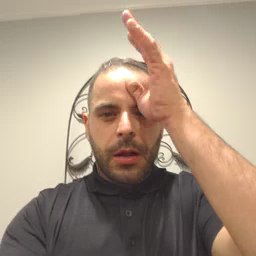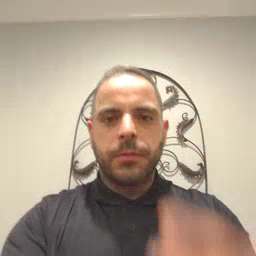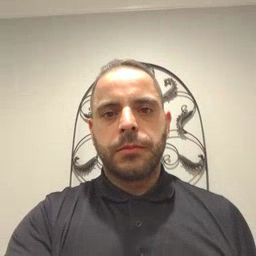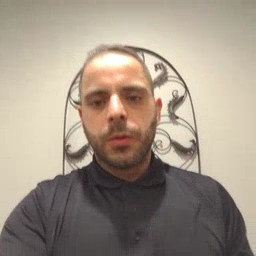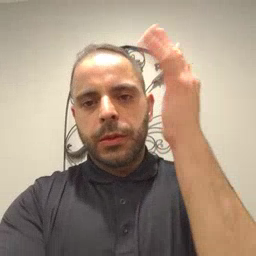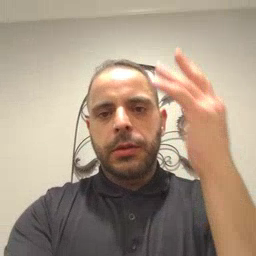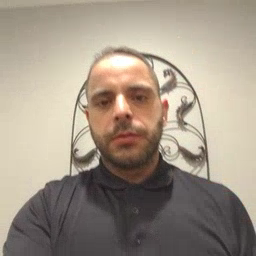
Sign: tree